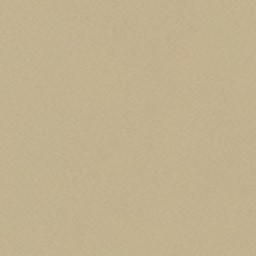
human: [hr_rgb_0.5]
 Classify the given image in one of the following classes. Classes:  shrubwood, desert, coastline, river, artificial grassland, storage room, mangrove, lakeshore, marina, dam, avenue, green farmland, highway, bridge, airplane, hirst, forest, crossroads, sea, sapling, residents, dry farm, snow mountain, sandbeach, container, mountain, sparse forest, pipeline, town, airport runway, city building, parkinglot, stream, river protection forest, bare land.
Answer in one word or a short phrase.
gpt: desert